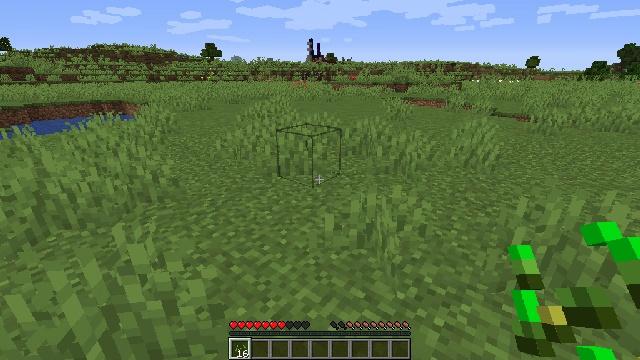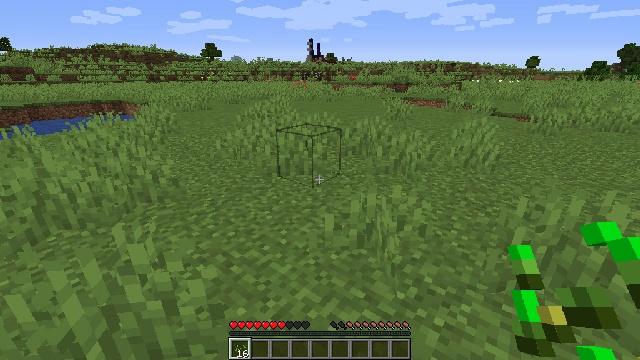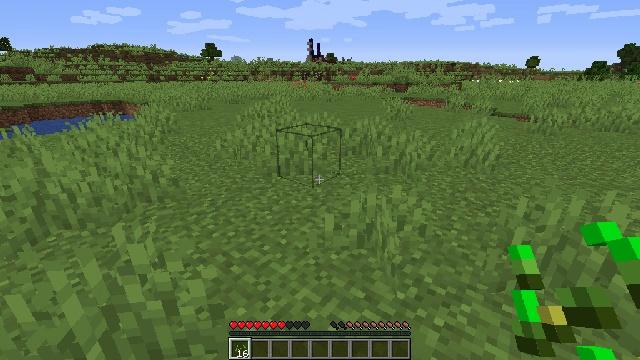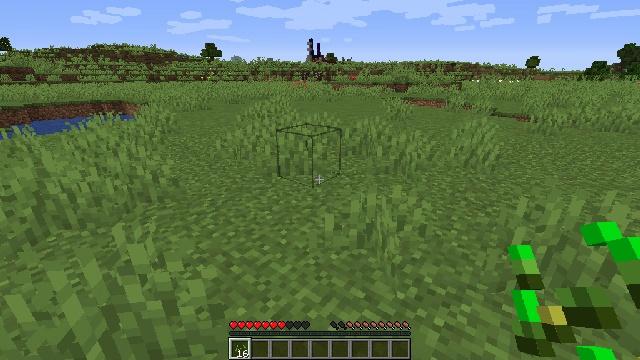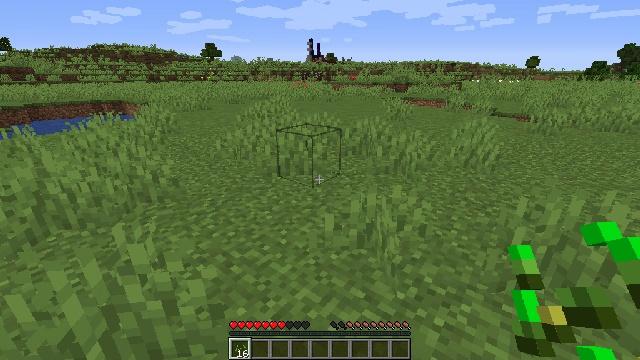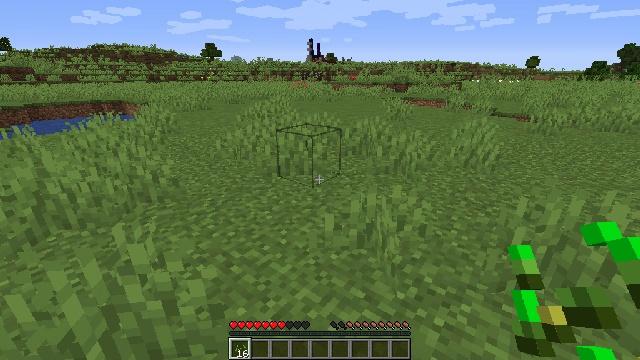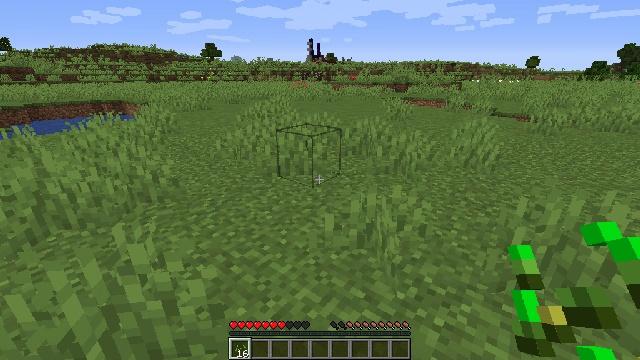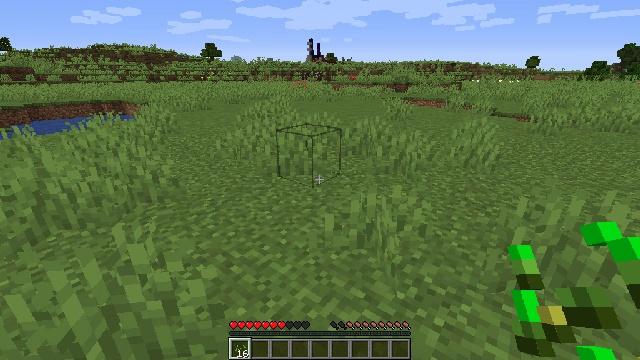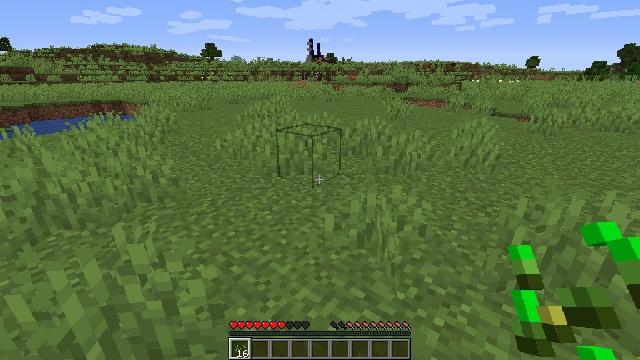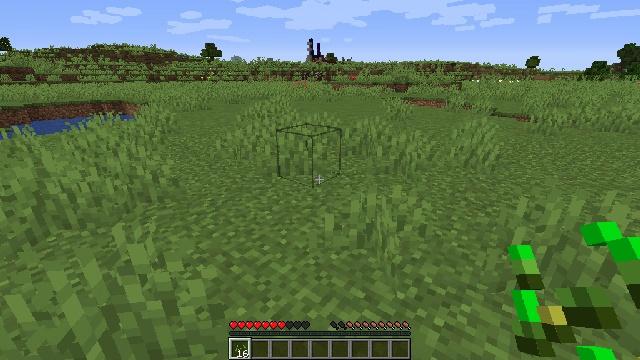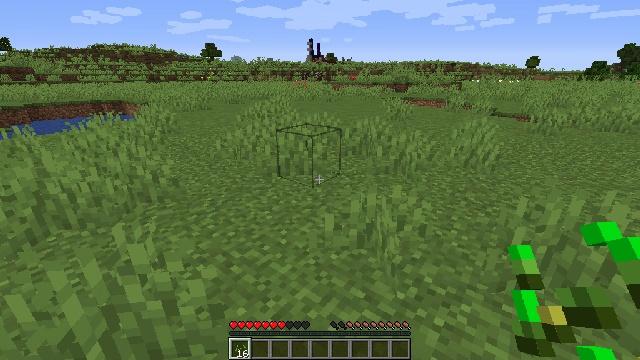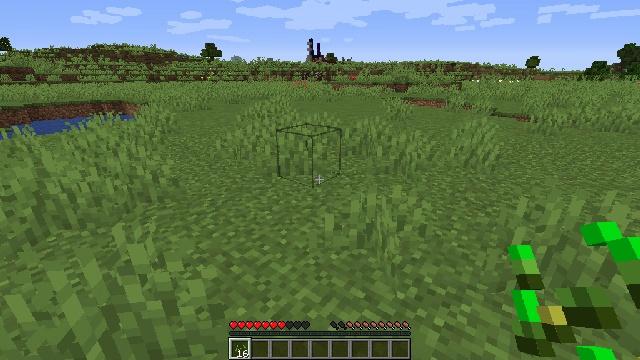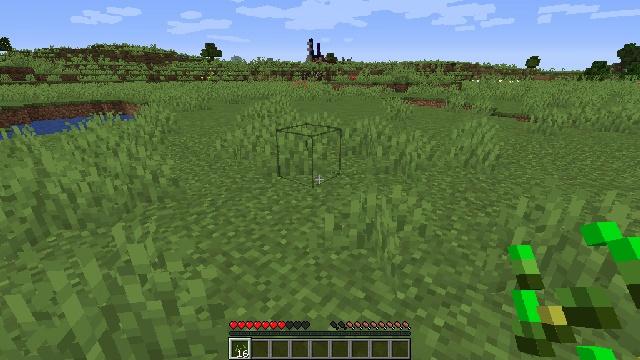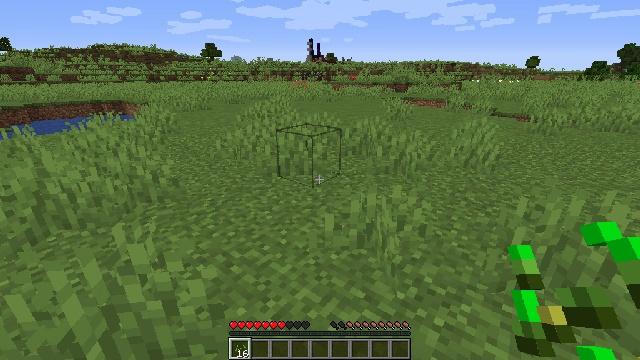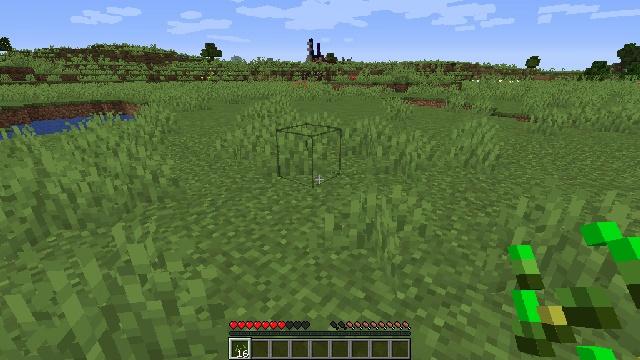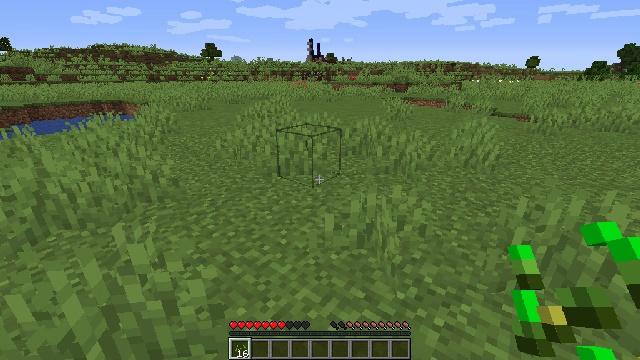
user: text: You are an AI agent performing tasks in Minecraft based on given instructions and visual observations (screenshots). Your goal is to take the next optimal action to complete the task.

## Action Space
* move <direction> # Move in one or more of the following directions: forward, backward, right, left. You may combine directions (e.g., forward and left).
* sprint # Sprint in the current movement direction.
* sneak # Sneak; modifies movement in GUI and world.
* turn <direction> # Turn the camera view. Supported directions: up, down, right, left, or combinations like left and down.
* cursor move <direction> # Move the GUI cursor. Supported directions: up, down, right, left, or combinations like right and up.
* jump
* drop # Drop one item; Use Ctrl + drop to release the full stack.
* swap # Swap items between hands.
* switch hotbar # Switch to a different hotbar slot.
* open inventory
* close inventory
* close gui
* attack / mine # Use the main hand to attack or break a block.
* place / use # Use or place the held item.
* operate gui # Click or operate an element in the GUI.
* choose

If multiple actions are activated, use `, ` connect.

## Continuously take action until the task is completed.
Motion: motion action
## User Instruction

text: Harvest grass block to clear the area.
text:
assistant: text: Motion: no_op
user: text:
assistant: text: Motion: no_op
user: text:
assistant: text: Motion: no_op
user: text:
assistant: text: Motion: no_op
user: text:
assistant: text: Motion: no_op
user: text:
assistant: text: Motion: no_op
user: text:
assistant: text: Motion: no_op
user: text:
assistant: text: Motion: no_op
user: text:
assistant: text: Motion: no_op
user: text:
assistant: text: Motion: no_op
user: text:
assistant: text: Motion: no_op
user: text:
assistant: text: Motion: no_op
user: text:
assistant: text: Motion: no_op
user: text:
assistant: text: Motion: no_op
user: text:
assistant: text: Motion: no_op
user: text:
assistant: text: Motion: no_op
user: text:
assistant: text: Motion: no_op
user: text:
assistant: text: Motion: no_op
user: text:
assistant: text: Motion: no_op
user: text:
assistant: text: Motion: no_op
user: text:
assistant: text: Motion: no_op
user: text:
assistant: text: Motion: no_op
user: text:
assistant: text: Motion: no_op
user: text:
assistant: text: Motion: no_op
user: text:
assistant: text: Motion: no_op
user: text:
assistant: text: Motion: no_op
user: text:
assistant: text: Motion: no_op
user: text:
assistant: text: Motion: no_op
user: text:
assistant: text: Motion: no_op
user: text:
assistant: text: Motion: no_op